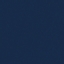
Land use / land cover: SeaLake